The image shows the envelope spectrum of a rolling-element bearing's vibration signal, with the characteristic fault frequencies (BPFO outer race, BPFI inner race, BSF ball, FTF cage) marked as reference lines. Based on the visible evidence, which condition applies: normal, inner_race, outer_race, ball?
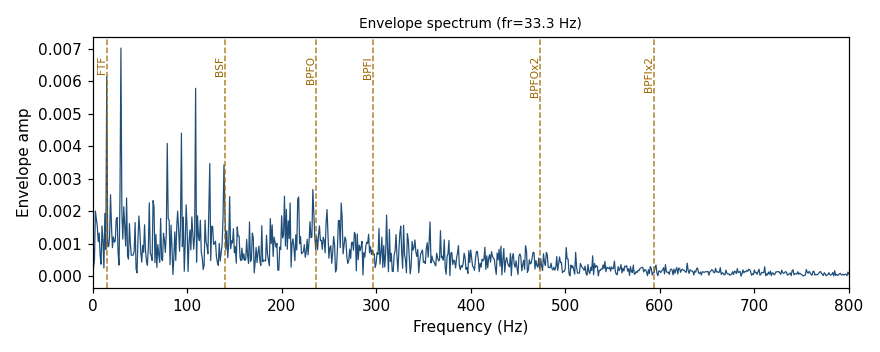
Answer: ball